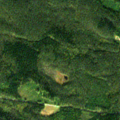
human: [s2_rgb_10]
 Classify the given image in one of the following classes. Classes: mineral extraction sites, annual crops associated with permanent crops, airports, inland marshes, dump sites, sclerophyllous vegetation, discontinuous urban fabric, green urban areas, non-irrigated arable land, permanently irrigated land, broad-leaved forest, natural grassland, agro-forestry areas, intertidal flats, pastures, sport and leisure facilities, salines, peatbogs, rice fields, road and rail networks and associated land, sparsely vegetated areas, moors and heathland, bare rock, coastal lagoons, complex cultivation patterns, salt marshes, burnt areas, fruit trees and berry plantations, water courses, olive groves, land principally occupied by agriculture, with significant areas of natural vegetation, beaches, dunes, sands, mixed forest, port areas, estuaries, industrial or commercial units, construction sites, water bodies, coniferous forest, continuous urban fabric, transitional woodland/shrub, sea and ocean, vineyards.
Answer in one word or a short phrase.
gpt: coniferous forest, mixed forest